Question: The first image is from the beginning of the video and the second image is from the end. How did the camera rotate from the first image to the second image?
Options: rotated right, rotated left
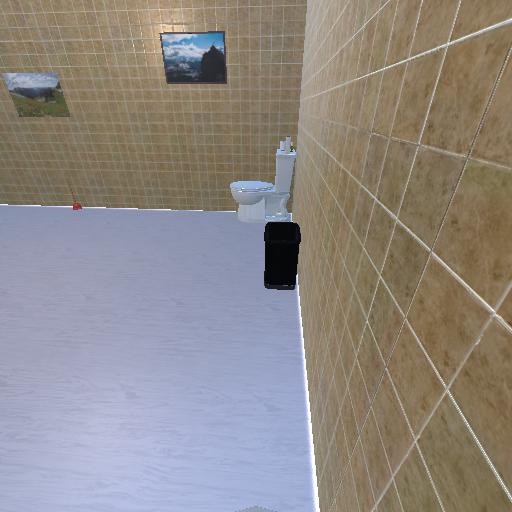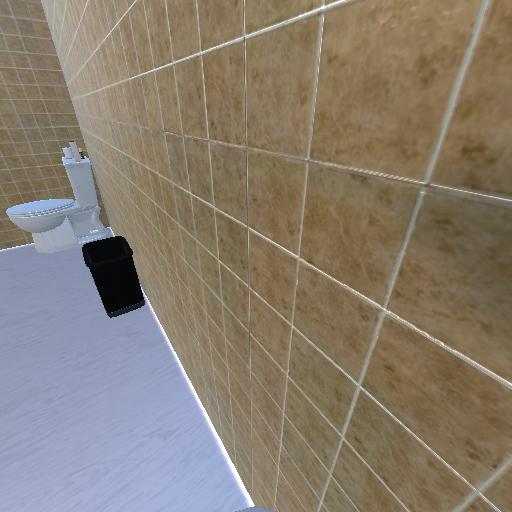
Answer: rotated right